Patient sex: M
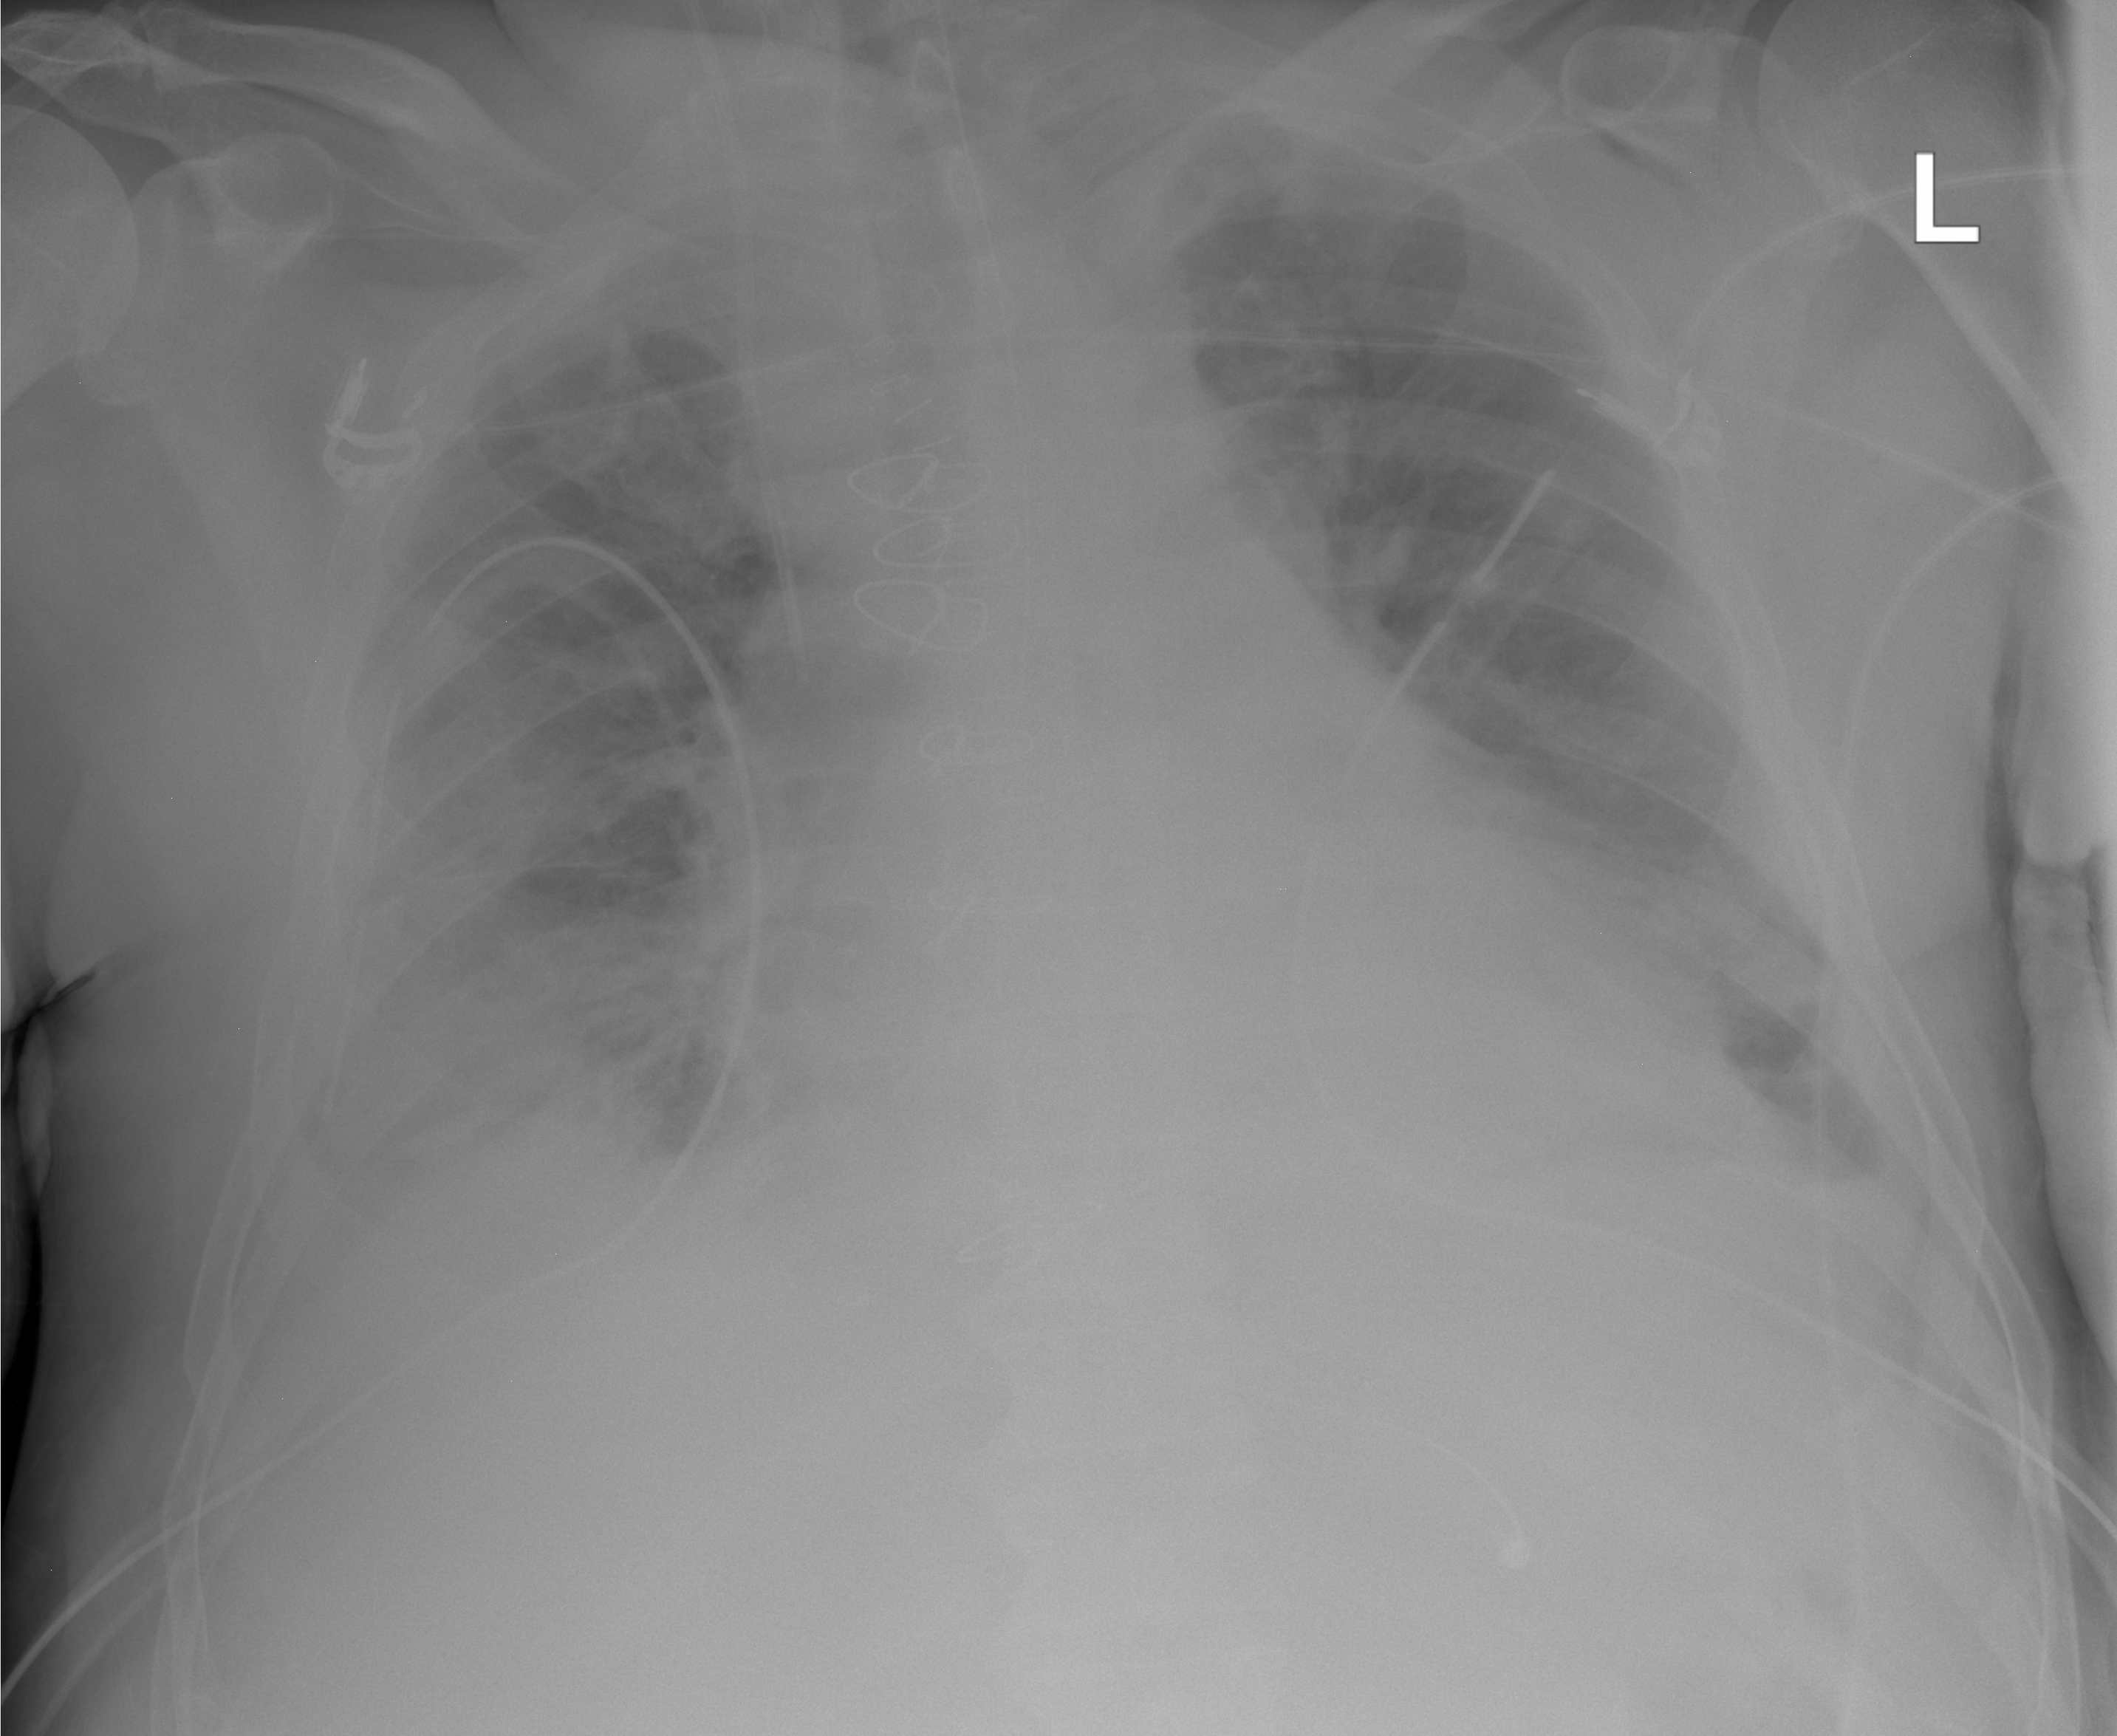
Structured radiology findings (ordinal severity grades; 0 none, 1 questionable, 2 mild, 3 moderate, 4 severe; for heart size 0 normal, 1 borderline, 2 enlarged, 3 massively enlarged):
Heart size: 2
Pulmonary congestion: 0
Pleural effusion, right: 2
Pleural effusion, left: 2
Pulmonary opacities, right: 2
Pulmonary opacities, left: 0
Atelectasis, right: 2
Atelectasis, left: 2